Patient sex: M
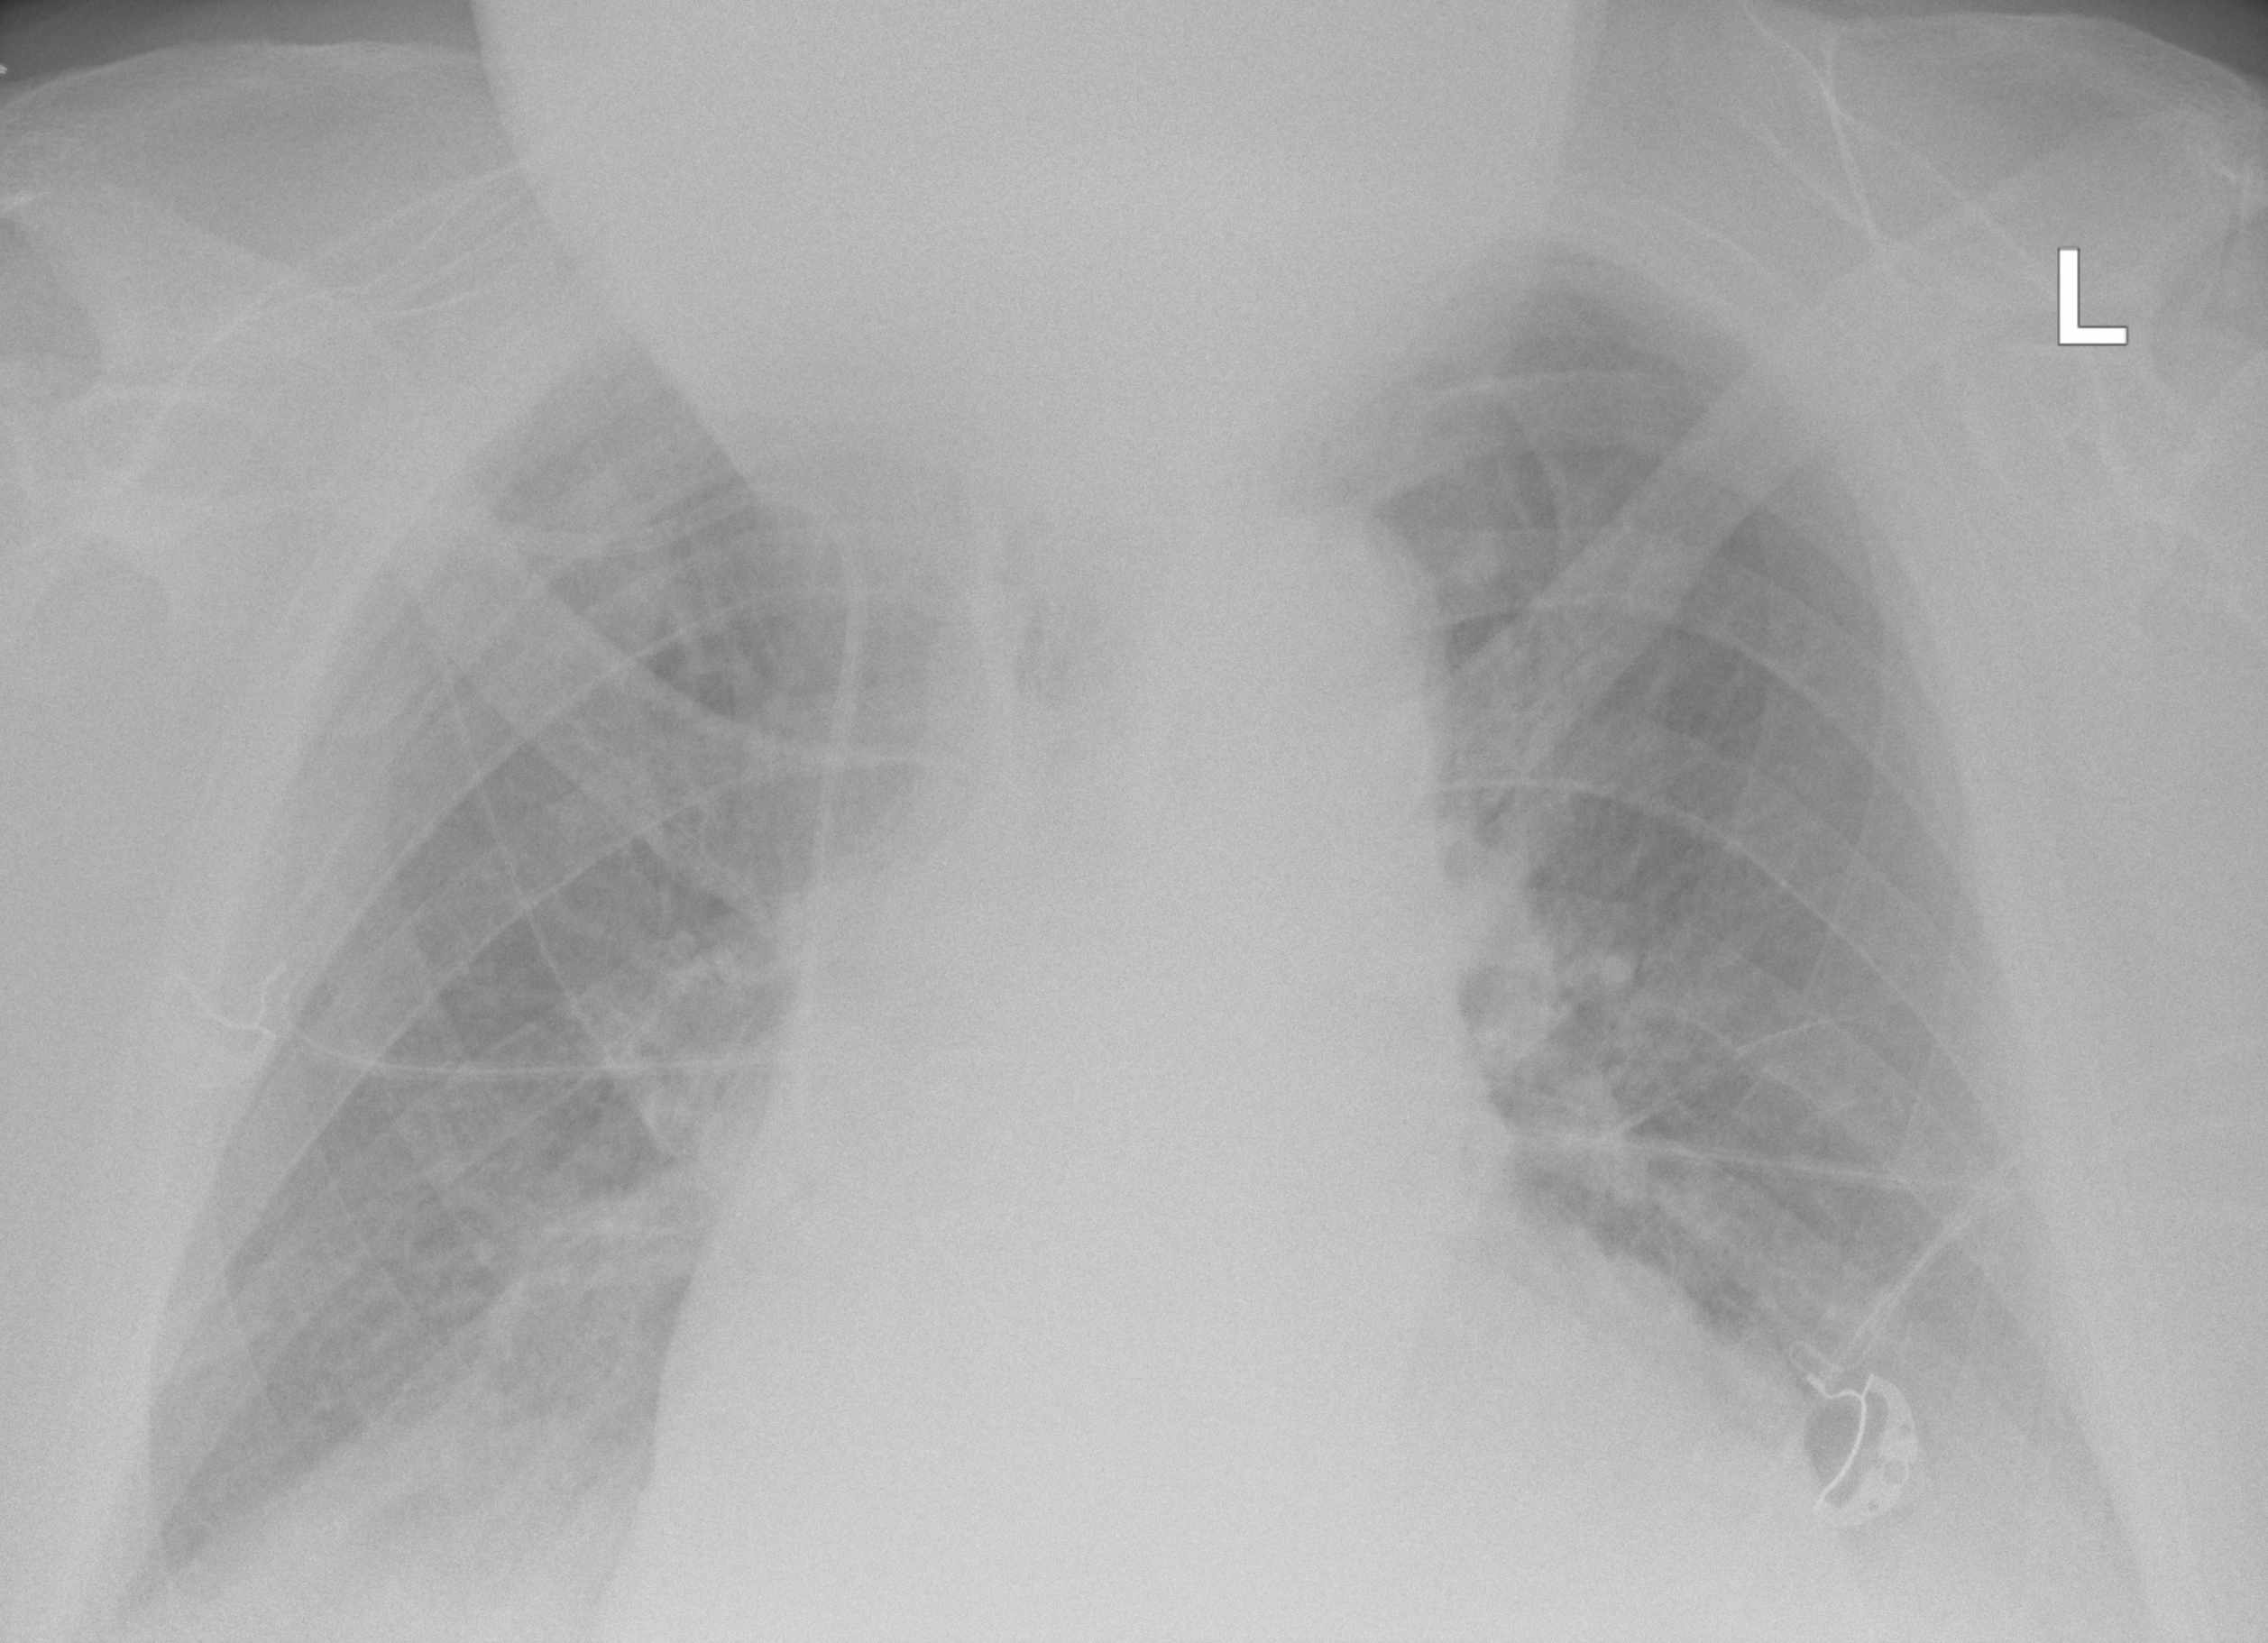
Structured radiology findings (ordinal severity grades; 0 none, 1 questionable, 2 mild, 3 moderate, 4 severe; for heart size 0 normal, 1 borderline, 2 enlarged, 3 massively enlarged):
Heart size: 2
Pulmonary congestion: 0
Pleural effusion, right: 2
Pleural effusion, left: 2
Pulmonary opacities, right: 1
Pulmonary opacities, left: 1
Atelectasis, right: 2
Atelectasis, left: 2